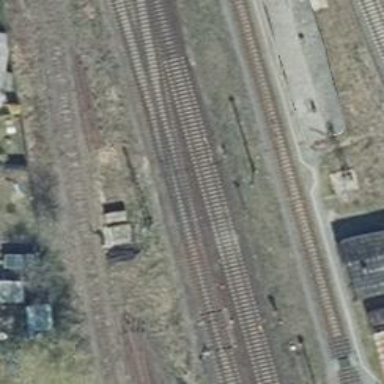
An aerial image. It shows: Railway signal.